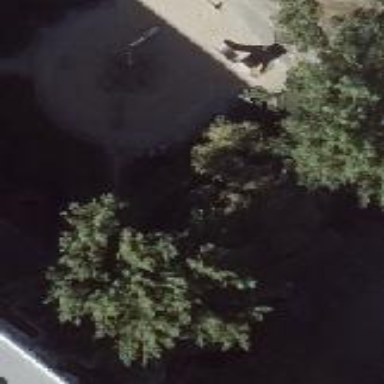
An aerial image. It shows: Sandpit at the playground.